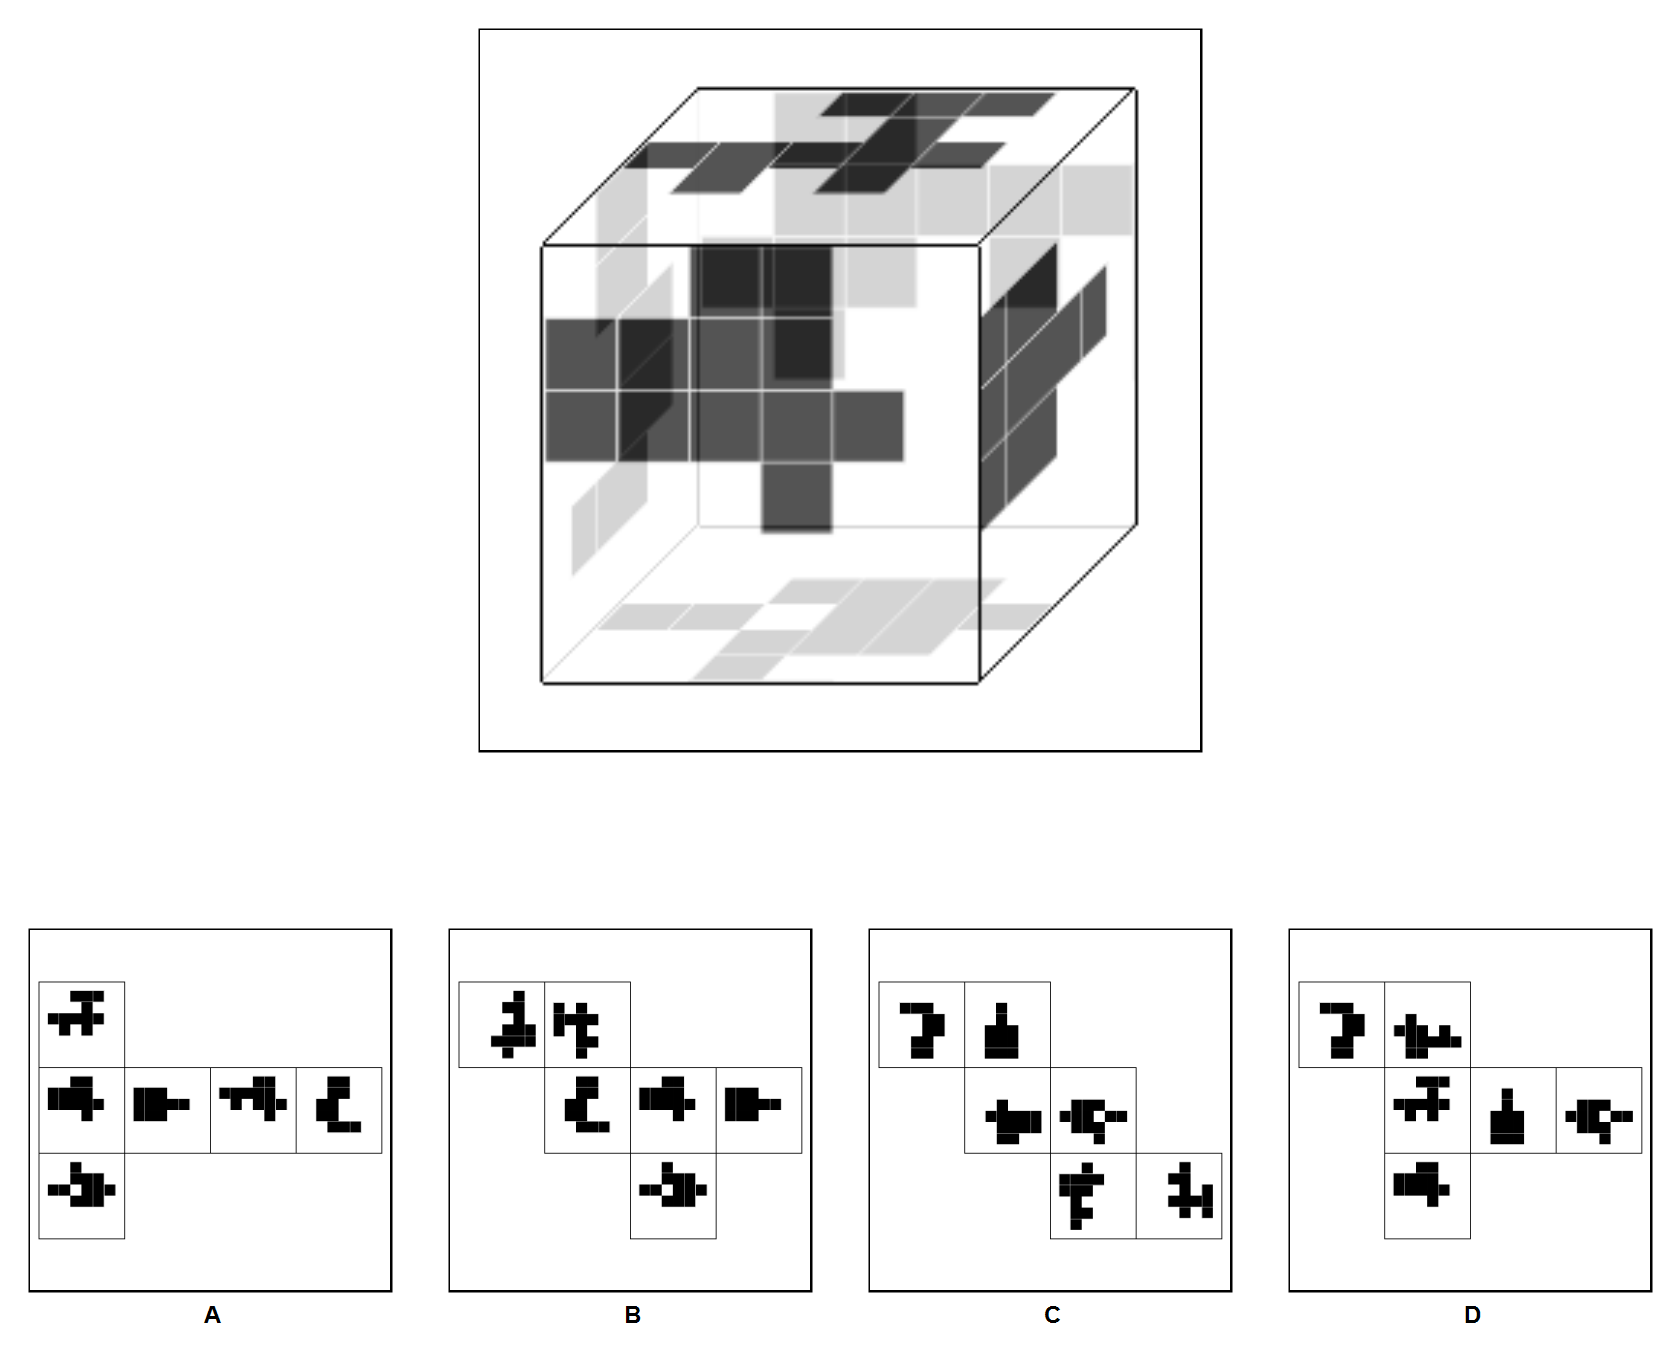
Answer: C